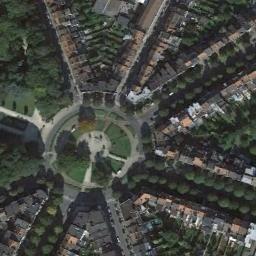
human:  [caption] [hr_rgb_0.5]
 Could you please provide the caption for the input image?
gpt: There are many buildings and trees around the roundabout .

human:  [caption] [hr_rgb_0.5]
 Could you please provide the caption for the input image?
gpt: The roundabout with some exits and entrances is in the residential area and a forest is next to the roundabout .

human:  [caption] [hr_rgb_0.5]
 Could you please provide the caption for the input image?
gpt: There are many bifurcation roads with many moving and waiting vehicles, And many neatly arranged tall buildings and some trees around the roundabout .

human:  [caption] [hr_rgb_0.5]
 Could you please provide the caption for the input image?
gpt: The roundabout is next to buildings and trees .

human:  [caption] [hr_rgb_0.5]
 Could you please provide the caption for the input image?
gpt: There are many buildings and green trees around the roundabout .